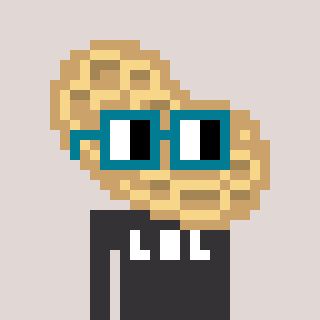
a pixel art character with square dark green glasses, a peanut-shaped head and a grayscale-colored body on a warm background